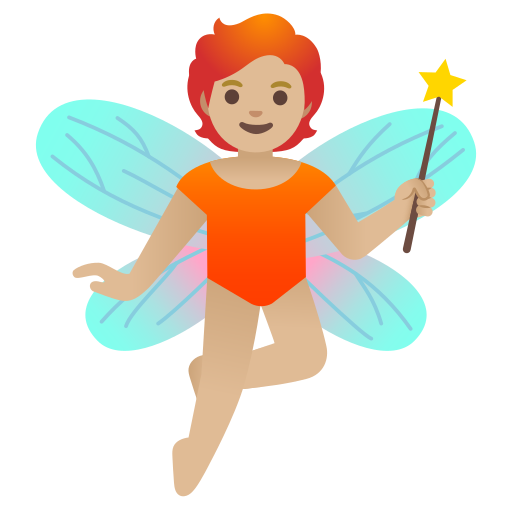
Emoji: 🧚🏼